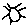
Label: sun